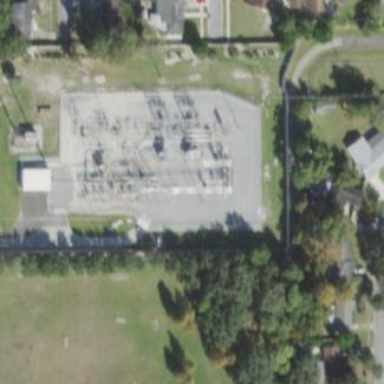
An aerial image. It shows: Distribution substation surrounded by fence.